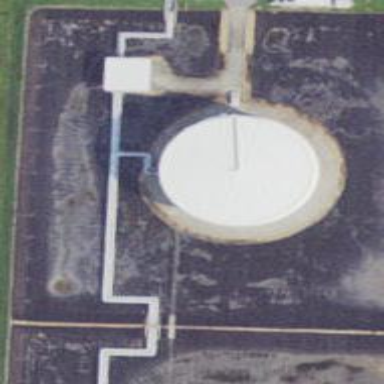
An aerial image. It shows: Storage tank that is man-made.